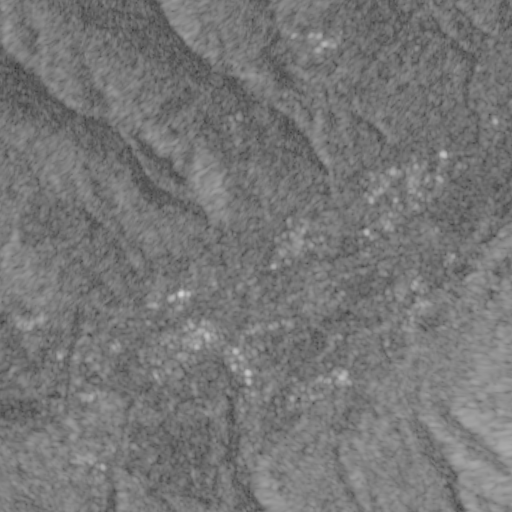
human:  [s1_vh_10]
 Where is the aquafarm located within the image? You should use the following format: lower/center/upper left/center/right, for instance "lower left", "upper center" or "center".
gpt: The aquafarm is located in the center right of the image.
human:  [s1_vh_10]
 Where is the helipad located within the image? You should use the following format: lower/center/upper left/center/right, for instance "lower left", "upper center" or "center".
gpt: The helipad is located in the center right of the image.
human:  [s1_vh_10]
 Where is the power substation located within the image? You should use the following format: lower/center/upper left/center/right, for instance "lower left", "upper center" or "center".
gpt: The power substation is located in the center right of the image.
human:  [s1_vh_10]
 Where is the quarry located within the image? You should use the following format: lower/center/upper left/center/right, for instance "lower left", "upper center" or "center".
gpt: The quarry is located in the lower right of the image.
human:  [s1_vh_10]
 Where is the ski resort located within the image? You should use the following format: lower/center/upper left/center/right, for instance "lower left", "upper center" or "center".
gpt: The ski resort is located in the lower left of the image.
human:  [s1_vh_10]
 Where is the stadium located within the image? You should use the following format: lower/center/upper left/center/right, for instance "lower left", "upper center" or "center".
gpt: The stadium is located in the lower center of the image.
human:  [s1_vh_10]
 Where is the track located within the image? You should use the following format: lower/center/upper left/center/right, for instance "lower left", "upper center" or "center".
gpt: The track is located in the lower center of the image.
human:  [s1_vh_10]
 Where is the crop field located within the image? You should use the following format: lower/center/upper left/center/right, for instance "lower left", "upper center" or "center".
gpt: There is no crop field in the image.

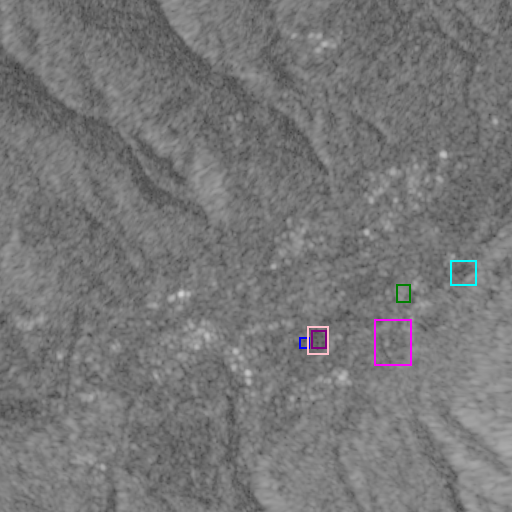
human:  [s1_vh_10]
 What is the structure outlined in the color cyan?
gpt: The structure outlined in cyan is an aquafarm.
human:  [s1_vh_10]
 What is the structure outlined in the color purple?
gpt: The structure outlined in purple is a park.
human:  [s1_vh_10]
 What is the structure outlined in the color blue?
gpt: The structure outlined in blue is a parking lot.
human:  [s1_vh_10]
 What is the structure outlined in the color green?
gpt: The structure outlined in green is a power substation.
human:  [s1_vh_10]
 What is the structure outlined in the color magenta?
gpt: The structure outlined in magenta is a quarry.
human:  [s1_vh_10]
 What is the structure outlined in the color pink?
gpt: The structure outlined in pink is a stadium.
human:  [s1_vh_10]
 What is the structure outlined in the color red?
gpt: There is no red outline.